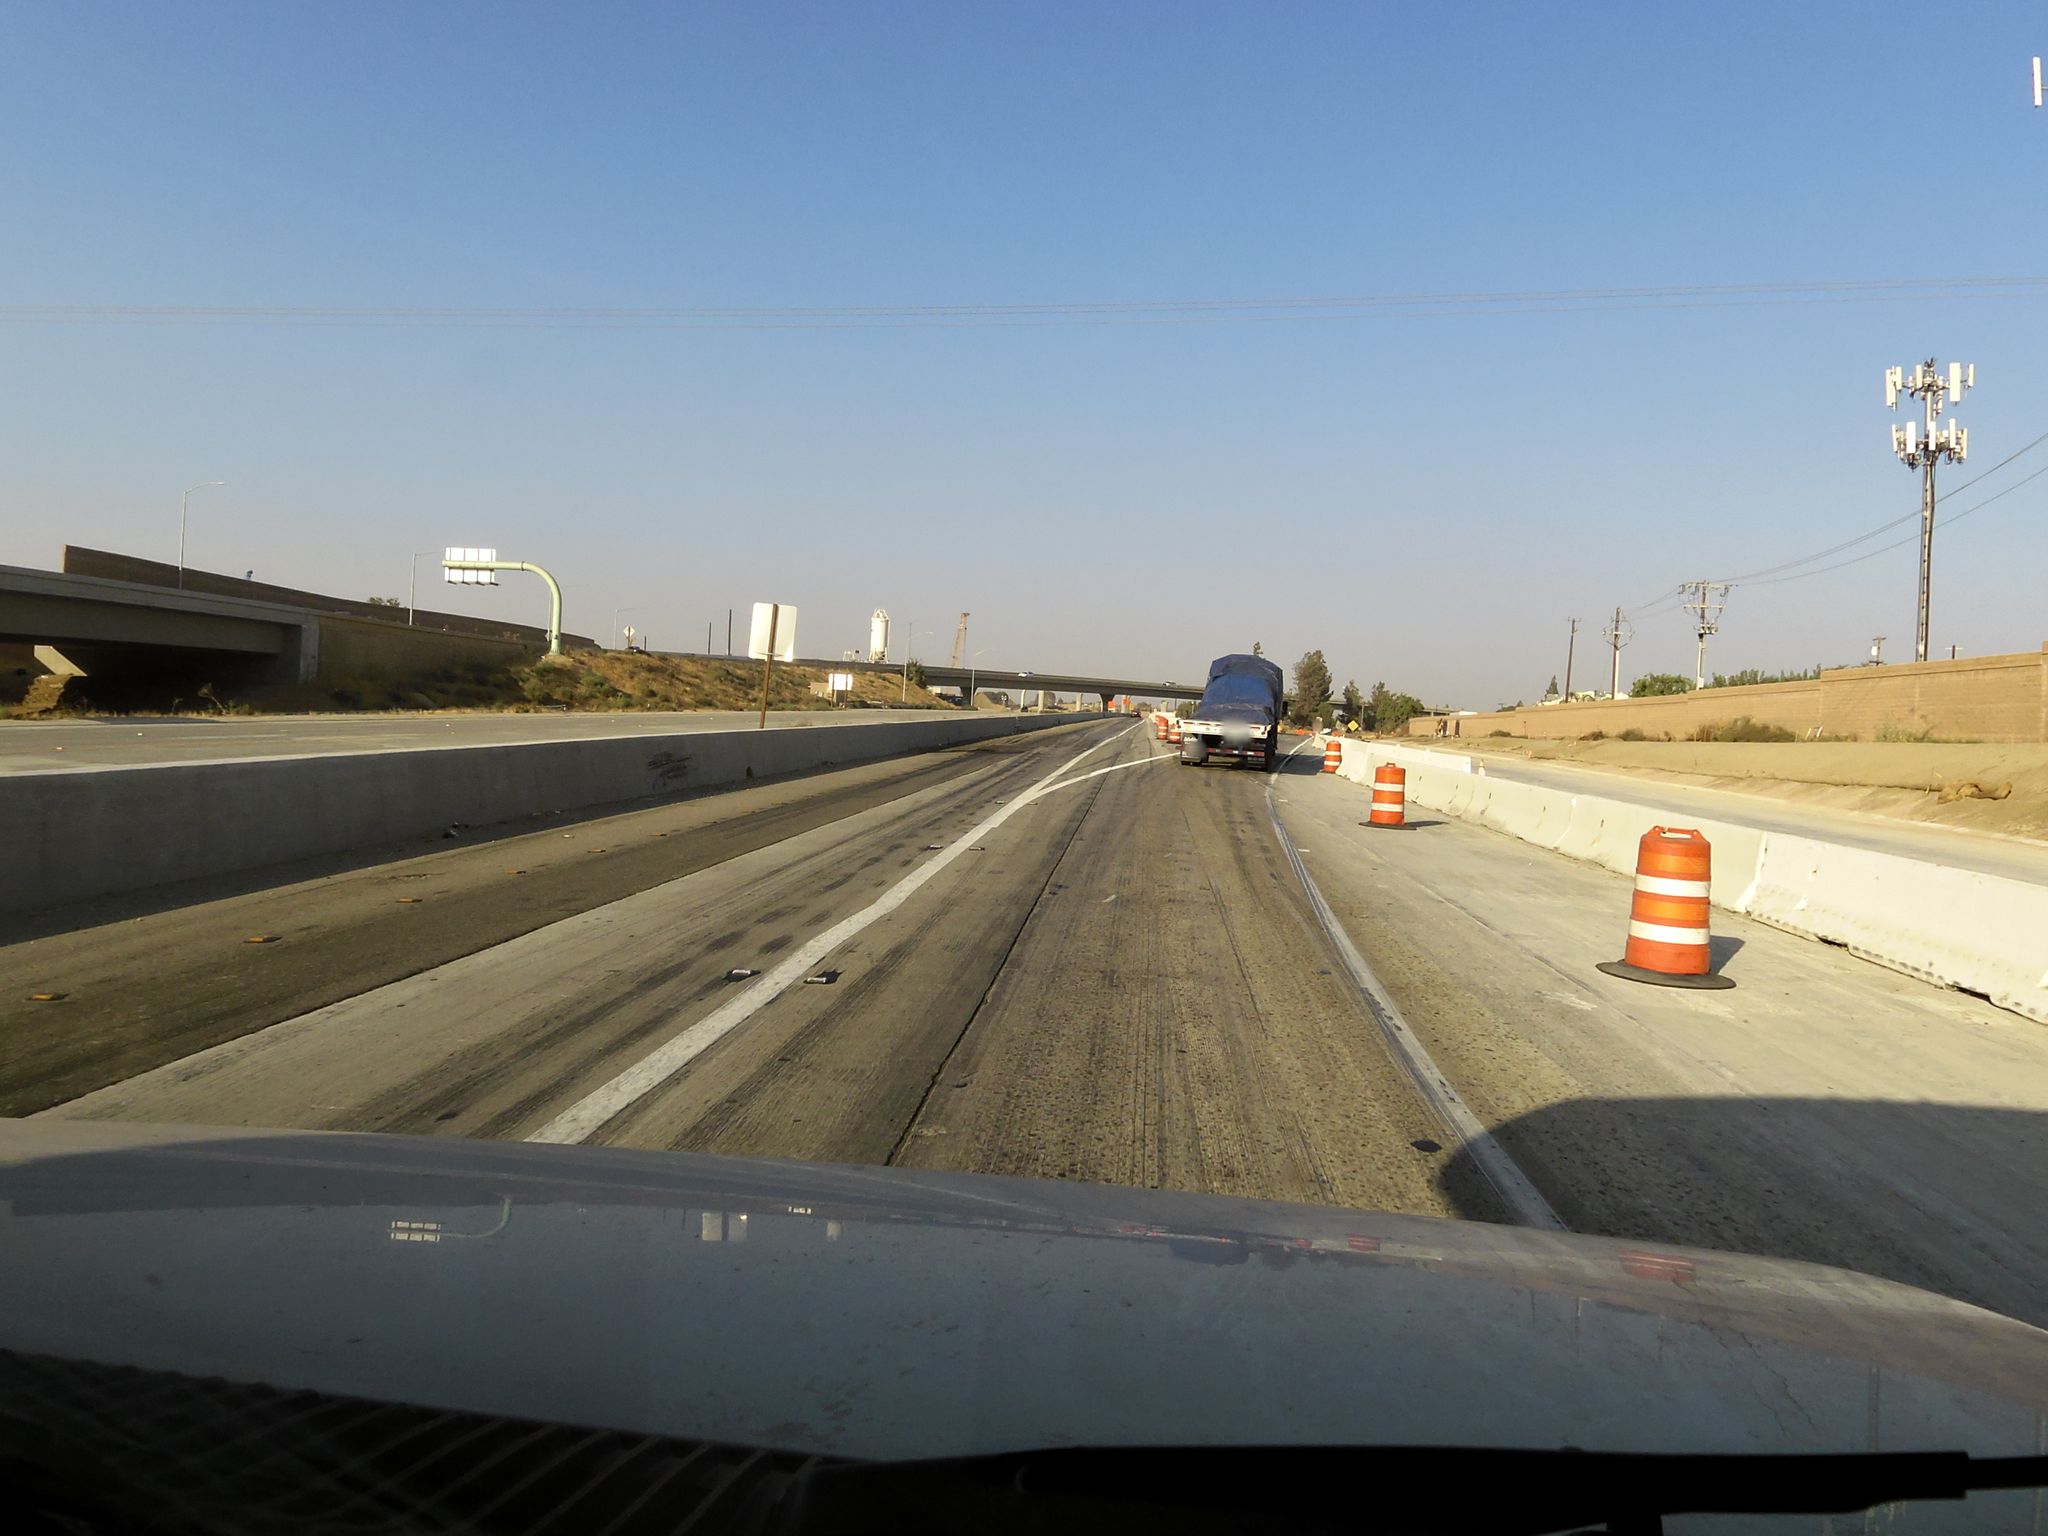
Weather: snowy
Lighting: day
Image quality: good
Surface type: driving surface
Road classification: motorway, motorway_link
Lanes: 2, 1
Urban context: urban centre
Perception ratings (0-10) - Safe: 0.61, Lively: 1.19, Beautiful: 0.56, Boring: 1.77, Depressing: 8.63, Wealthy: 0.43